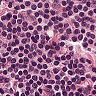
Metastatic tissue present: no